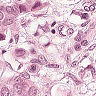
Metastatic tissue present: yes